Interaction volume radius: 5 \u00c5
Interaction volume height: 20 \u00c5
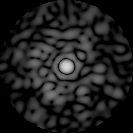
Disorder parameter: 0.7914